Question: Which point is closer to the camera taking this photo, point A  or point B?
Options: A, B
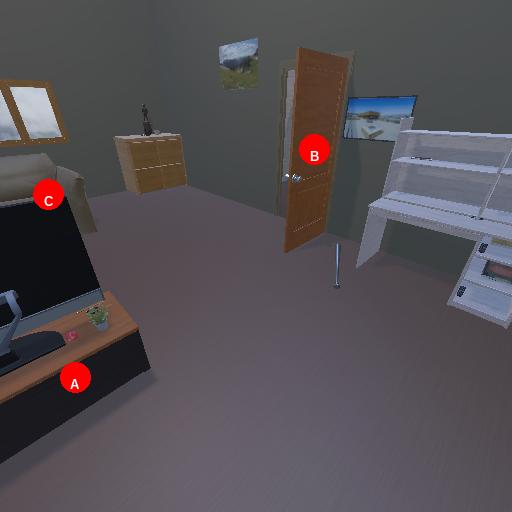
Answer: A